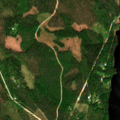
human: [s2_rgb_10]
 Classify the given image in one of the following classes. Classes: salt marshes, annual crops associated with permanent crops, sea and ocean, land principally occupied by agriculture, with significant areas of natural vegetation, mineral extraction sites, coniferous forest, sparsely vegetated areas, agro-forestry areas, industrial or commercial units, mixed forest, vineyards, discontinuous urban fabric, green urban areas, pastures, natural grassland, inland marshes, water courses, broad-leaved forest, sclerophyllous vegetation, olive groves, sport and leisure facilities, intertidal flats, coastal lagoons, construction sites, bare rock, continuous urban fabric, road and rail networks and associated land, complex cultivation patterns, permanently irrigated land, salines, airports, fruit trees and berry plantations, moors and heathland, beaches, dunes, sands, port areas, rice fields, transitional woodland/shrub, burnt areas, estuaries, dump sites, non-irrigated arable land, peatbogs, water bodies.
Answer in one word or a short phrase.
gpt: coniferous forest, mixed forest, transitional woodland/shrub, water bodies